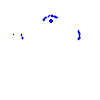
Particle: kaon